Question: I am trying to "hack" a game (Red Alert 3, closed source..) which is compiled using Visual Studio 2005 (MSVCR80.dll's needed to play),
I try to make a program which shows the unit list of my opponents. As for that I first need to find a (static) pointer to my own list which I can do on singleplayer.
I have a few problems because I cannot figure out if my static pointers really point to what I want.
I have noticed this behaviour: (by looking at which addresses are changed by the add_unit code):
-
So the other addresses aren't invalidated or something?
This is an example of the addresses which are added, the highlighted one is the first on which was added:

What types of std::containers could be used for this?
It's certainly not a vector because a vector would invalidate all the other addresses when inserting a new element, or not?
---
Edit/Update:
as for now I have been able to reconstruct this structure:
'''
struct UnitsInfo
{
DWORD * someptr_1_to_other_UnitsInfo_struct;
DWORD * someptr_2_to_other_UnitsInfo_struct;
DWORD * someptr_3_to_other_UnitsInfo_struct;
int unkown_1;
unsigned int Type;
unsigned int Amount;
};
'''
and the some_ptr stuff points around all other unit addresses, I need to find out how it works. Then I can efficiently create everything.
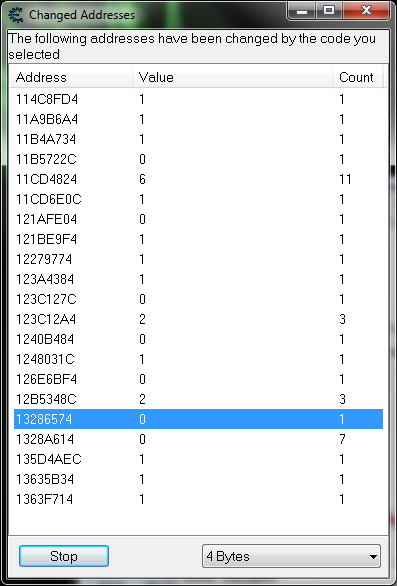
Answer: Seems to be in ascending address. This looks like things are being added to whatever container via an allocator. I'd guess and intrusively linked list where the objects are on an allocator of some sort.
I hope this helps.